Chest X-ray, PA view. Patient: 42 years old, sex F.
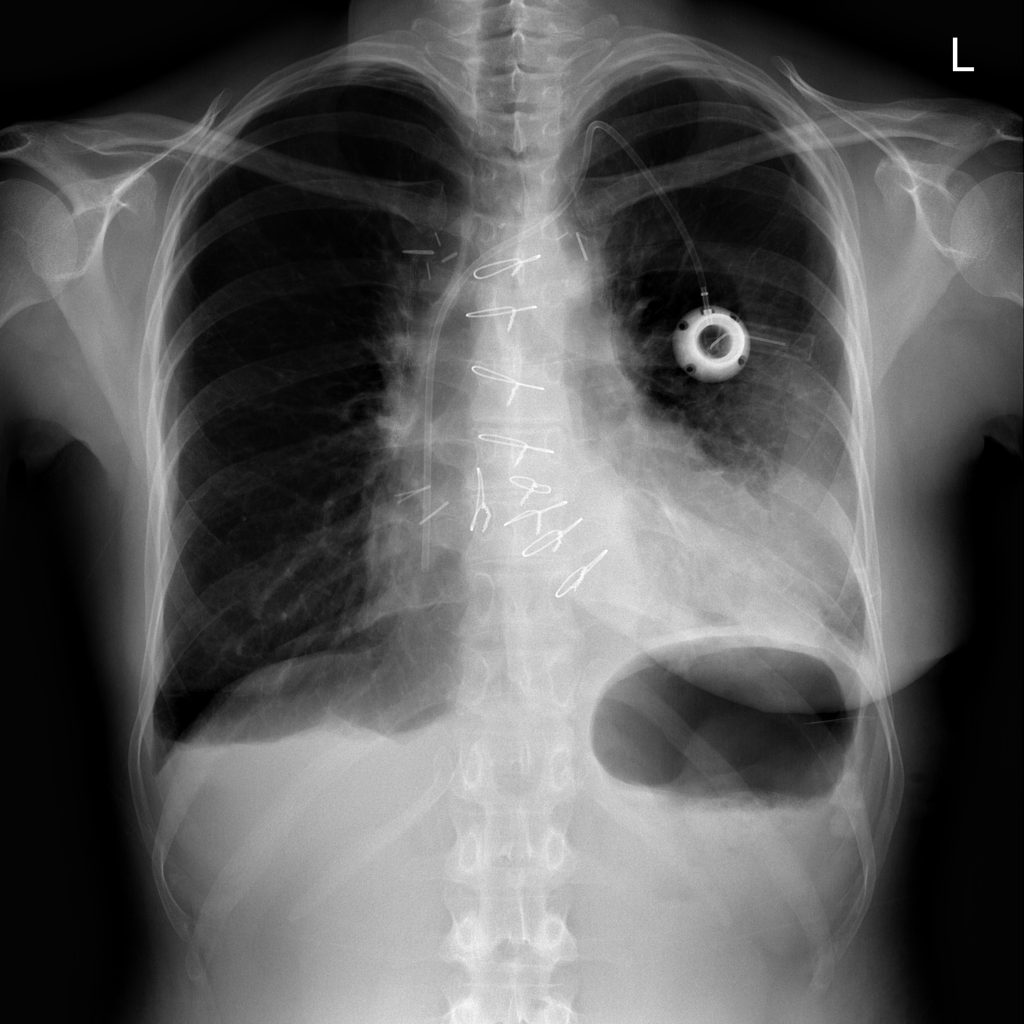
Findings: Effusion, Pleural_Thickening, Pneumothorax